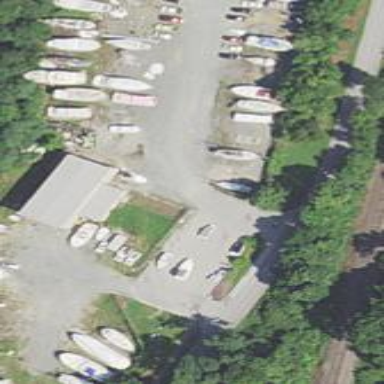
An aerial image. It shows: Boatyard along the waterway.